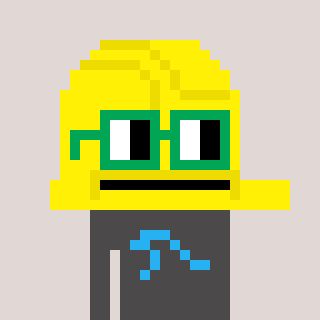
a pixel art character with square green glasses, a construction helmet-shaped head and a grayscale-colored body on a warm background